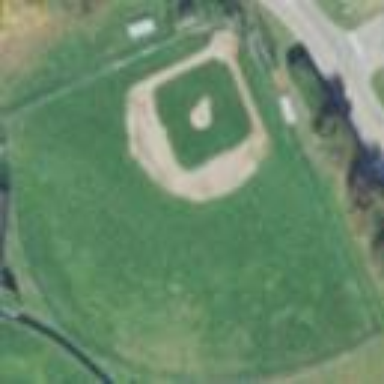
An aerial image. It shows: Baseball pitch for leisure and sports activities.